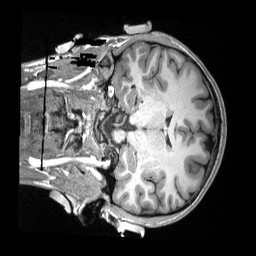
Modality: T1w
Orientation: coronal